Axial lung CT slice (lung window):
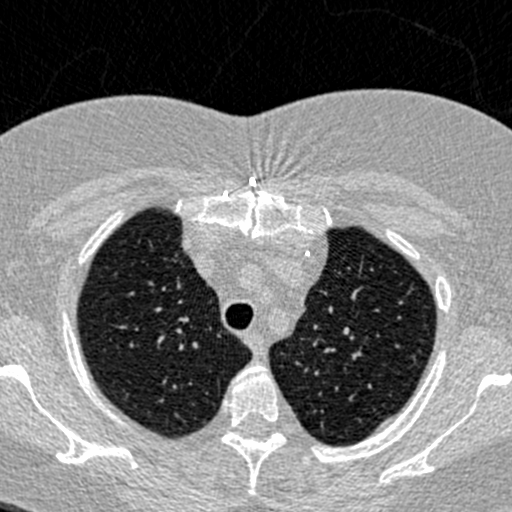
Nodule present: no